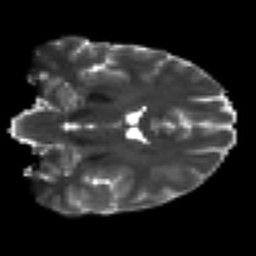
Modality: T2w
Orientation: coronal
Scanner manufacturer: siemens
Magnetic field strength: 3 T
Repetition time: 7.8 s
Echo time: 0.09 s